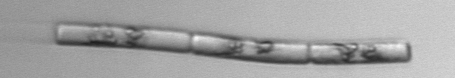
Label: Guinardia_delicatula